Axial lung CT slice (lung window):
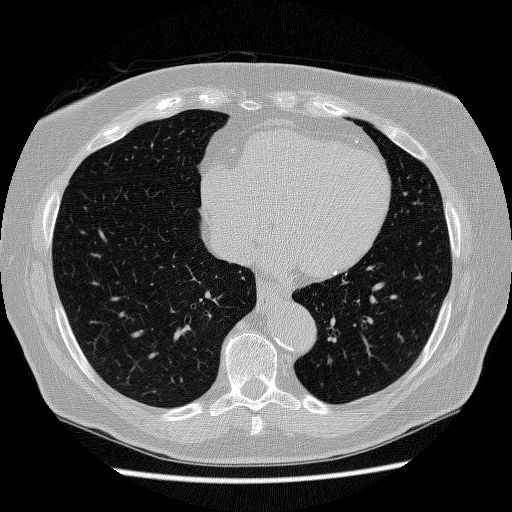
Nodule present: no